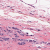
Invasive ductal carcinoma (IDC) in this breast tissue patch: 1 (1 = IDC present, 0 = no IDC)